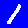
Digit: 1